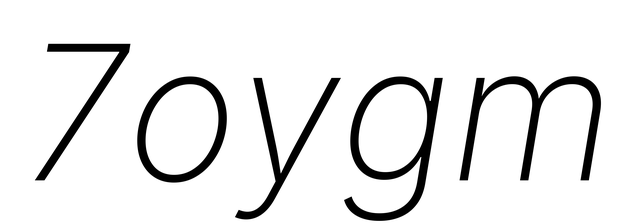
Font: Inter-Italic_ExtraLight_Italic